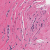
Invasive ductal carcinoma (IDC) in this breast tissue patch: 0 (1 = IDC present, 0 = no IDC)